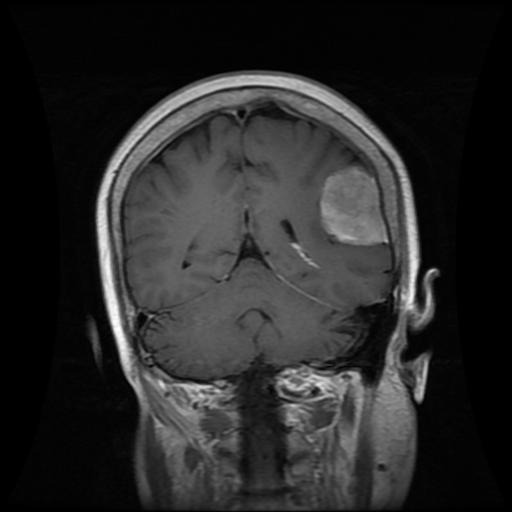
Label: meningioma